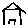
Label: house